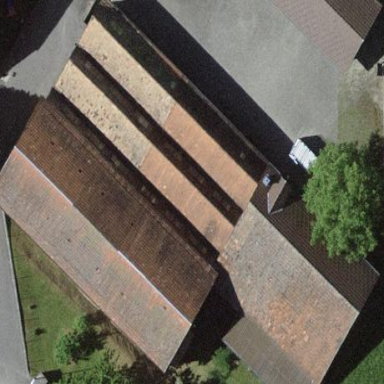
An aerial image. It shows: Industrial building.